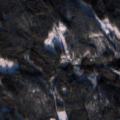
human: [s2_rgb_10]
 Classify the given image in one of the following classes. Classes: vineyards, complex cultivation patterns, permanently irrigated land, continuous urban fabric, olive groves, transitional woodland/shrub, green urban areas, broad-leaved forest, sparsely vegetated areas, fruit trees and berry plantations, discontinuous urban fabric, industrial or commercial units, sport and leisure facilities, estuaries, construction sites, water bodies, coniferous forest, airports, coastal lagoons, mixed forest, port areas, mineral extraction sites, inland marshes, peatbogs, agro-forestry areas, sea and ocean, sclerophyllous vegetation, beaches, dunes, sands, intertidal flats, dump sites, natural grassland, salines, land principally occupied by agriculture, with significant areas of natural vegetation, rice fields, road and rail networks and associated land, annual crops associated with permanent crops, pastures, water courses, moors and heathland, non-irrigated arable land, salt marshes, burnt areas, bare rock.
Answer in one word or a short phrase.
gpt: coniferous forest, mixed forest